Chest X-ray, PA view. Patient: 42 years old, sex M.
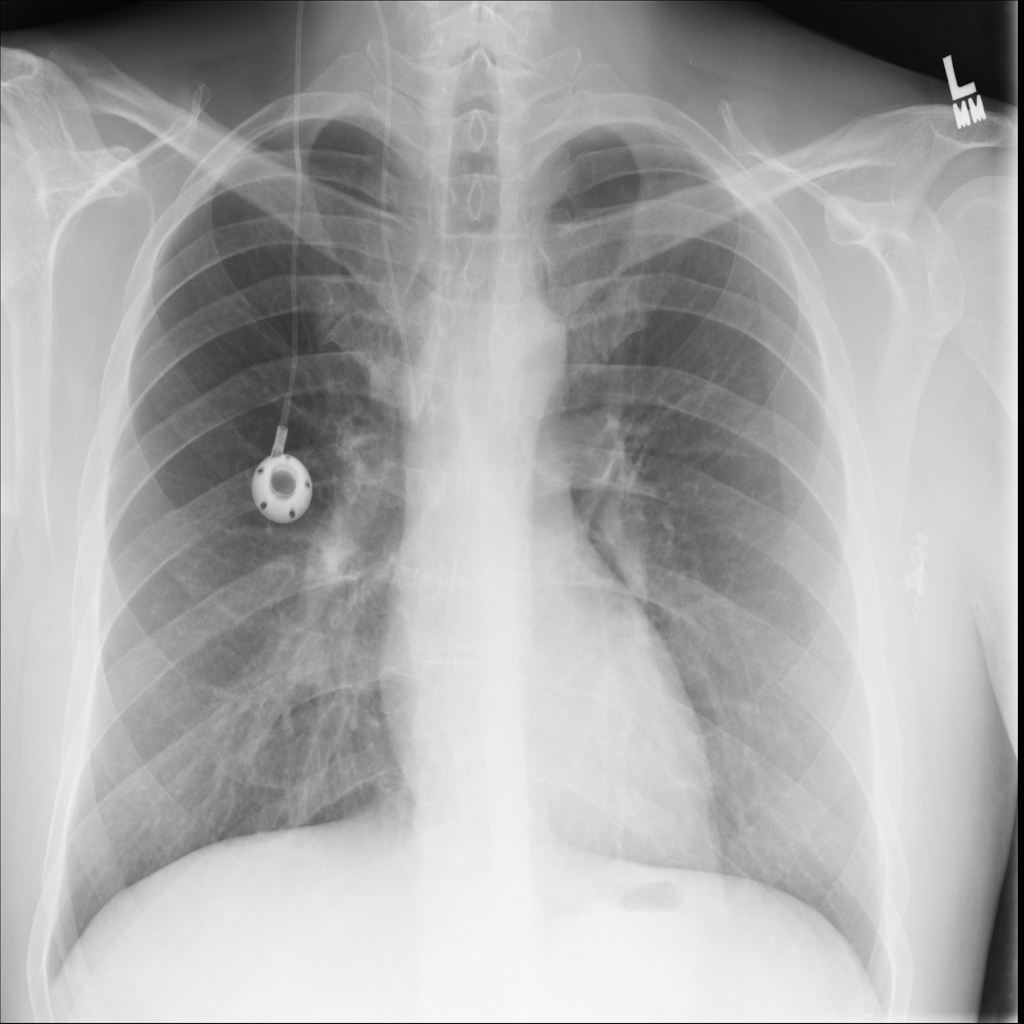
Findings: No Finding